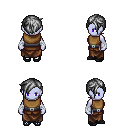
a pixel art fantasy rpg character, female body template, dark elf, purple skin, leather chest armor, robe skirt, gray pixie cut hairstyle, white cloth bandages, ghillies, four views (front, back, left, right), 2x2 character sprite sheet, small pixel art, hard edges, no anti-aliasing